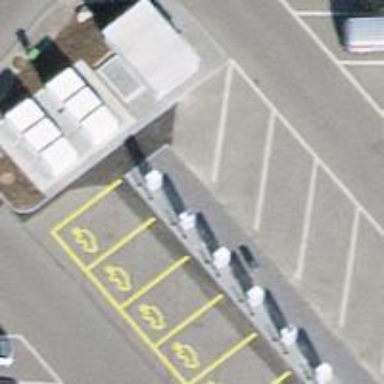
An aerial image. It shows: Charging station.